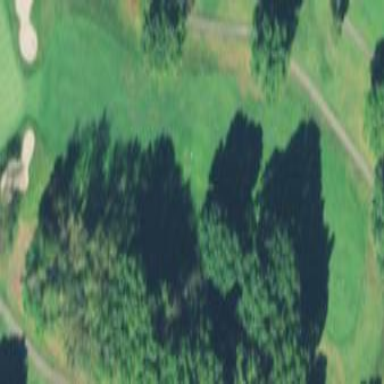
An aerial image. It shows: Scenic golf fairway.